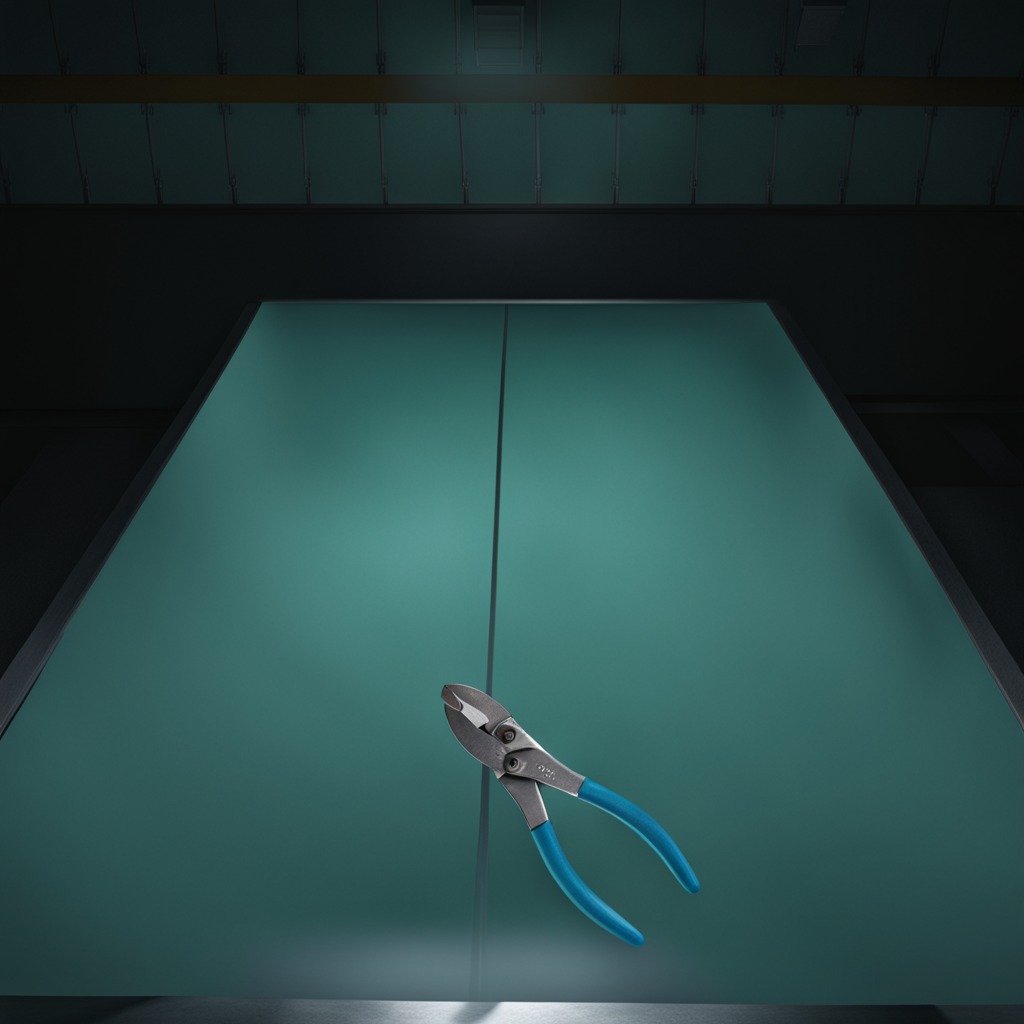
A plier is lying on the table in a railway signal maintenance room.